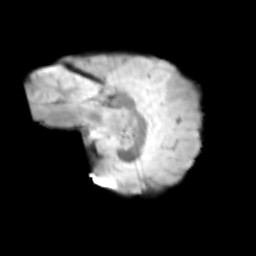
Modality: T2w
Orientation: sagittal
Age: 11
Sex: male
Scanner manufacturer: siemens
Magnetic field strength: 3 T
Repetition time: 3.8 s
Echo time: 0.07 s